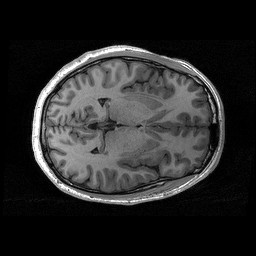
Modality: T1w
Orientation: coronal